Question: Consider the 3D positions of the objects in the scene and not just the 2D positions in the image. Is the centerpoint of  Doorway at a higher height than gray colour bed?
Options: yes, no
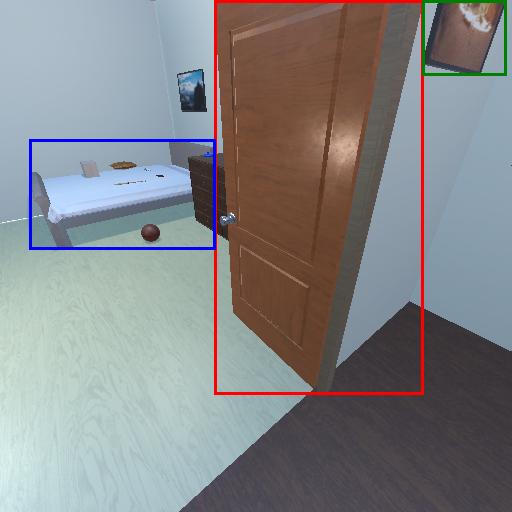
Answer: yes